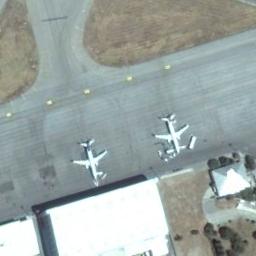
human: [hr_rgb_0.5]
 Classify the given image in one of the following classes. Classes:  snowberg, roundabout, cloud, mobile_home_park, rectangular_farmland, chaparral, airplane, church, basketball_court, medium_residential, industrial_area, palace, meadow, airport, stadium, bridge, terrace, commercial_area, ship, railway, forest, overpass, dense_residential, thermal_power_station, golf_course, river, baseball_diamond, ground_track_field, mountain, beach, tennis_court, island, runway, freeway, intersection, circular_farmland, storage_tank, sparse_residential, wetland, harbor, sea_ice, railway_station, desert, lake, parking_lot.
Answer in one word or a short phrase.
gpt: airplane